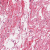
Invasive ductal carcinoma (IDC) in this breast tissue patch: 0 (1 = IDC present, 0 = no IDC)